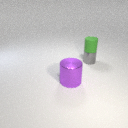
small gray metal cylinder to the right of large purple metal cylinder